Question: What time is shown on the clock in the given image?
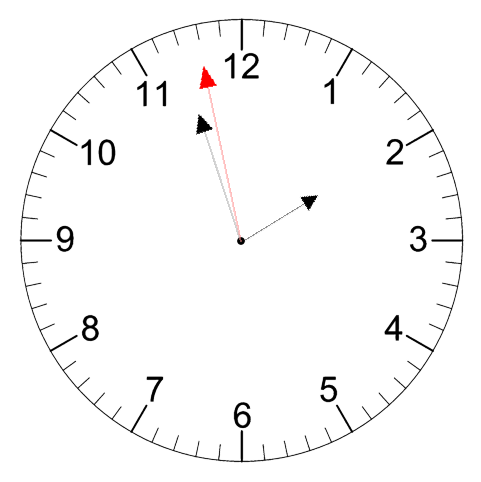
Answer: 01:56:58